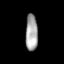
Tissue: lung
Cell type: Endothelial cells
Senescence score: 0.6025
Nuclear area (px): 439
Mean DAPI intensity: 164.724